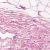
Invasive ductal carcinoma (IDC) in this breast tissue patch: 0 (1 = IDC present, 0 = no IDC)